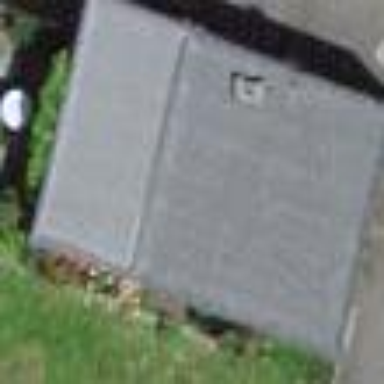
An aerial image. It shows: Group of garages.